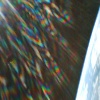
Label: sunburn